Question: I'm doing a Menu where it has four dropdown buttons that aren't working. The following image shows how it is supposed to work: "=(perfumes+fios)"
"=(=homem+mulher)+=fios+pulseiras)"

I think the problem is located in my CSS code, but I'm not being able to figure out what the problem is.
'''
ul {
margin: 0;
padding: 0;
list-style: none;
width: 150px;
}
ul li {
position: relative;
}
li ul {
position: absolute;
left: 120px;
top: 0;
display: none;
}
ul li a {
display: block;
text-decoration: none;
color: #E2144A;
background: #fff;
padding: 5px;
border: 1px solid #ccc;
}
li:hover ul {
display: block;
}
'''
'''
<ul id="left" class='column'>
<li><a href="ver.php">Home</a></li>
<li><a href="#">Bijutaria</a></li>
<ul>
<li><a href="pulseiras.php">Pulseiras</a> </li>
<li><a href="fios.php">Fios</a> </li>
</ul>
<li><a href="#">Perfumes</a>
<ul>
<li><a href="prfh.php">Homem</a></li>
<li><a href="prfm.php">Mulher</a></li>
</ul>
<li><a href="#">Inserir</a></li>
<ul>
<li><a href="#">Perfumes</a></li>
<ul>
<li><a href="insrph.php">Homem</a></li>
<li><a href="insrpm.php">Mulher</a></li>
</ul>
<li><a href="#">Bijutaria</a></li>
<ul>
<li><a href="insrp.php">Pulseiras</a></li>
<li><a href="insrf.php">Fios</a></li>
</ul>
</ul>
</li>
</ul>
'''
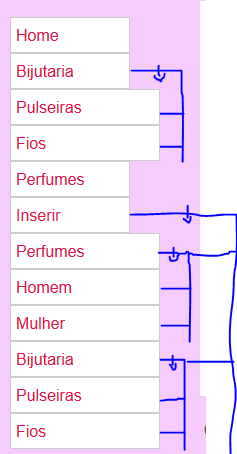
Answer: Here your code that I fixed, you should always have an UL around LI and not pu UL inside UL or LI inside LI
'''
ul {
margin: 0;
padding: 0;
list-style: none;
width: 150px;
}
ul li {
position: relative;
}
li ul {
position: absolute;
left: 100%;
top: 0;
display: none;
}
ul li a {
display: block;
text-decoration: none;
color: #E2144A;
background: #fff;
padding: 5px;
border: 1px solid #ccc;
}
li:hover > ul {
display: block;
z-index:2;
}
'''
'''
<ul id="left" class='column'>
<li><a href="ver.php">Home</a></li>
<li><a href="#">Bijutaria</a>
<ul>
<li><a href="pulseiras.php">Pulseiras</a> </li>
<li><a href="fios.php">Fios</a> </li>
</ul>
</li>
<li><a href="#">Perfumes</a>
<ul>
<li><a href="prfh.php">Homem</a></li>
<li><a href="prfm.php">Mulher</a></li>
</ul>
</li>
<li><a href="#">Inserir</a>
<ul>
<li><a href="#">Perfumes</a>
<ul>
<li><a href="insrph.php">Homem</a></li>
<li><a href="insrpm.php">Mulher</a></li>
</ul>
</li>
<li><a href="#">Bijutaria</a>
<ul>
<li><a href="insrp.php">Pulseiras</a></li>
<li><a href="insrf.php">Fios</a></li>
</ul>
</li>
</ul>
</li>
</ul>
'''